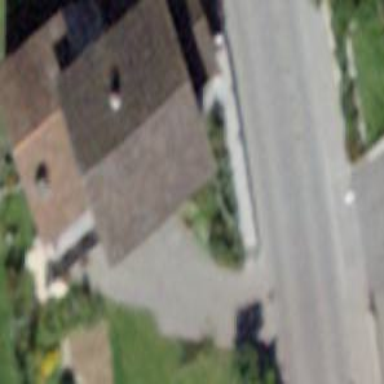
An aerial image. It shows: Detached building.